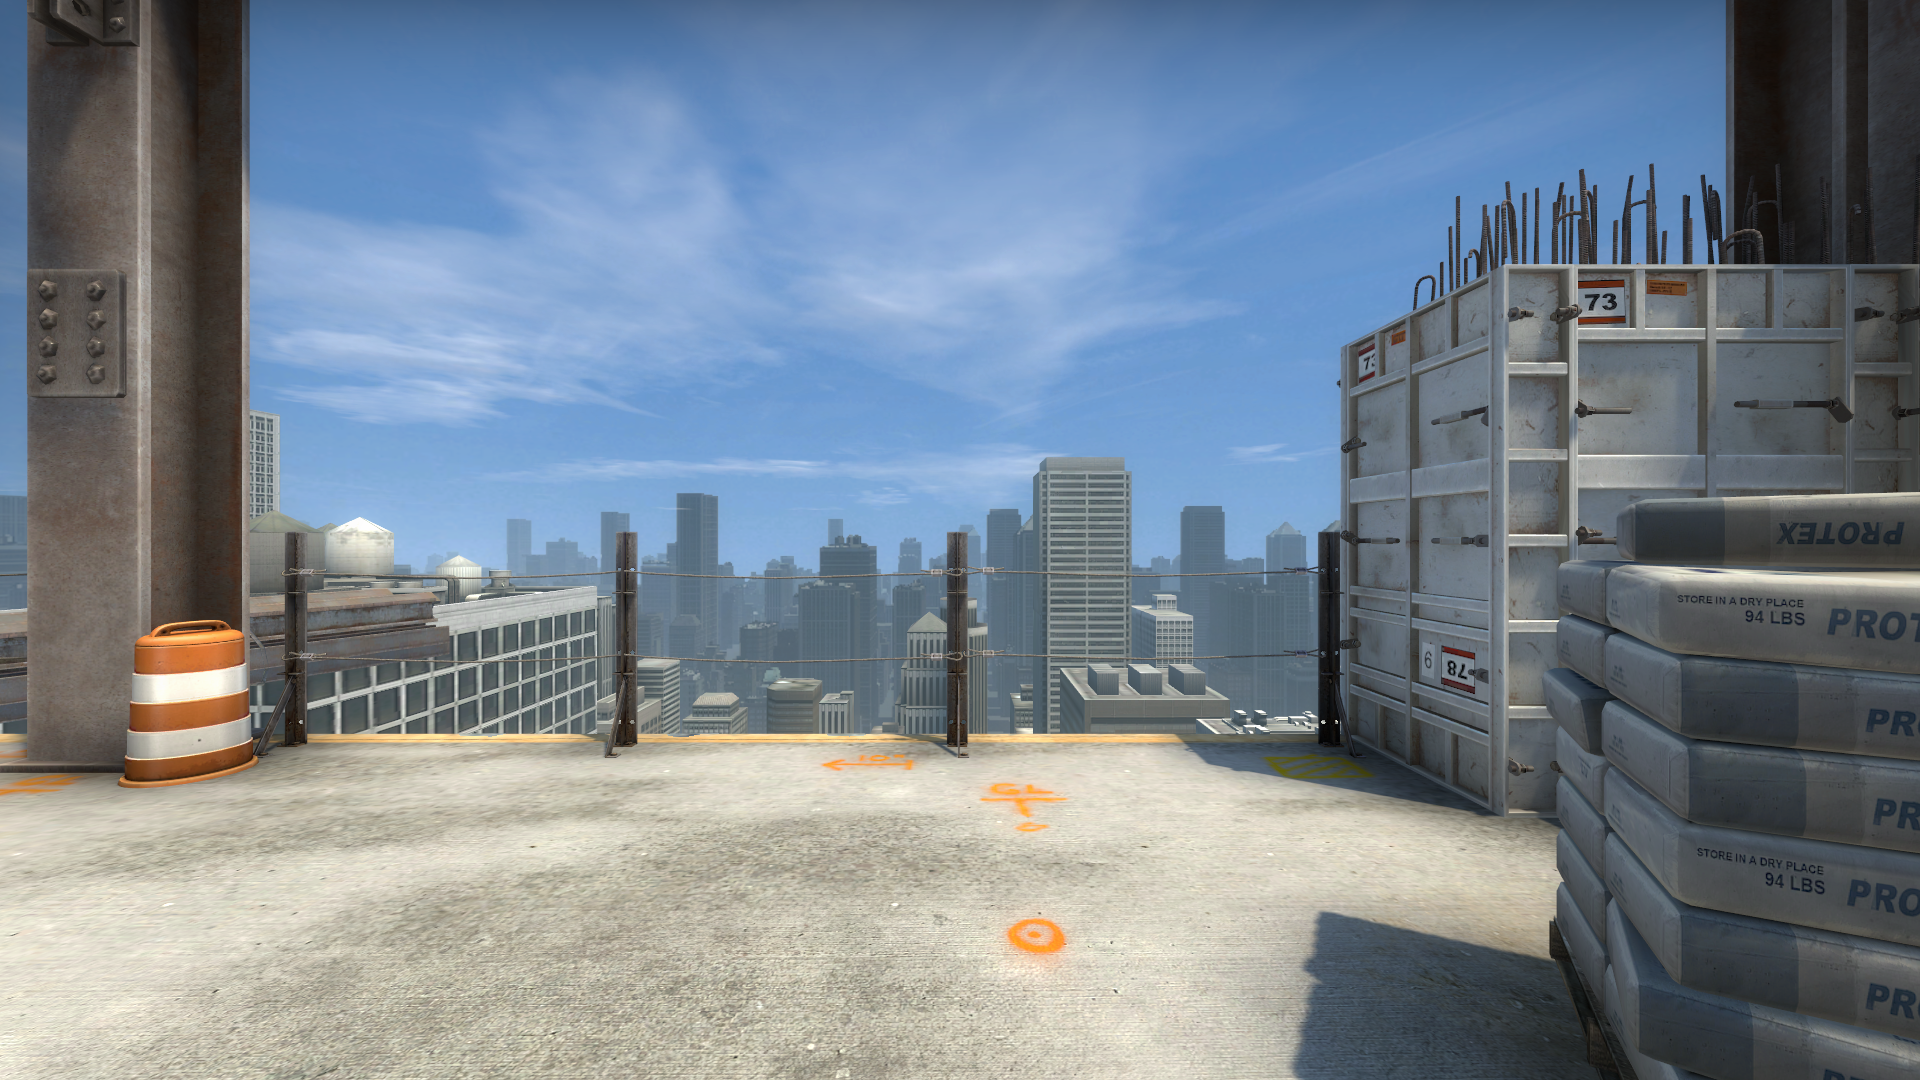
Map: de_vertigo